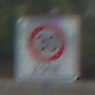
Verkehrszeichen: BeginnZone30
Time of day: MorningAfternoon
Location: Outdoor (Suburban)
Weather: PartlyCloudy
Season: NotSpecified
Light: Natural